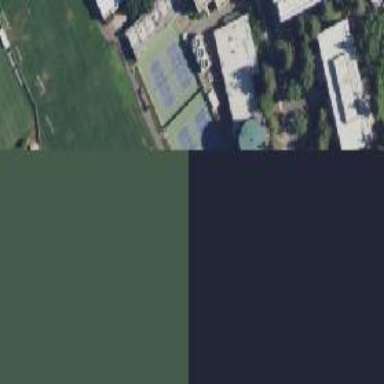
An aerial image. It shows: Tennis court on pitch designated for leisure land.